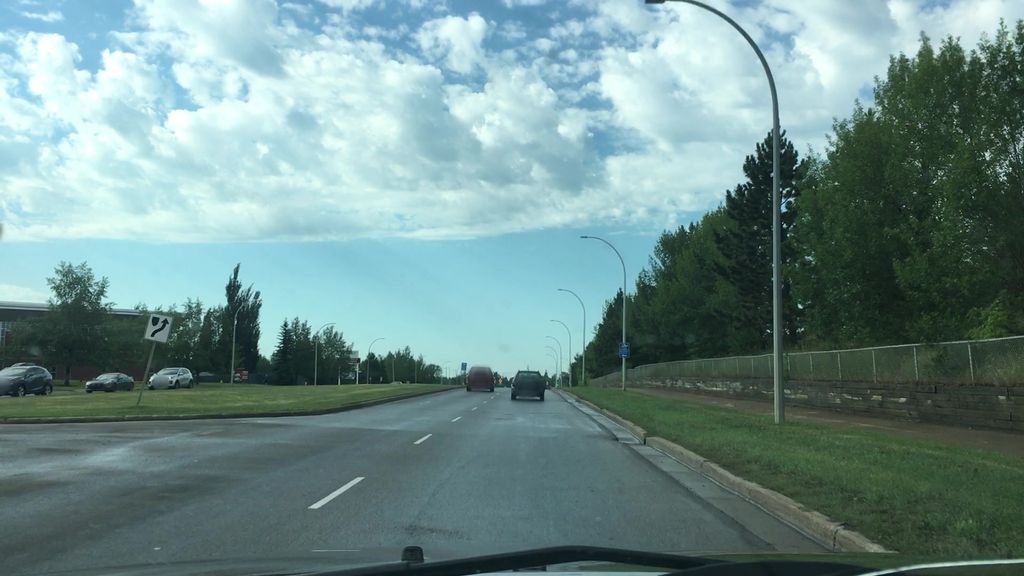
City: edmonton